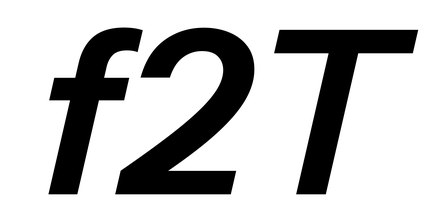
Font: InstrumentSans-Italic_SemiBold_Italic